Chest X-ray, PA view. Patient: 69 years old, sex M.
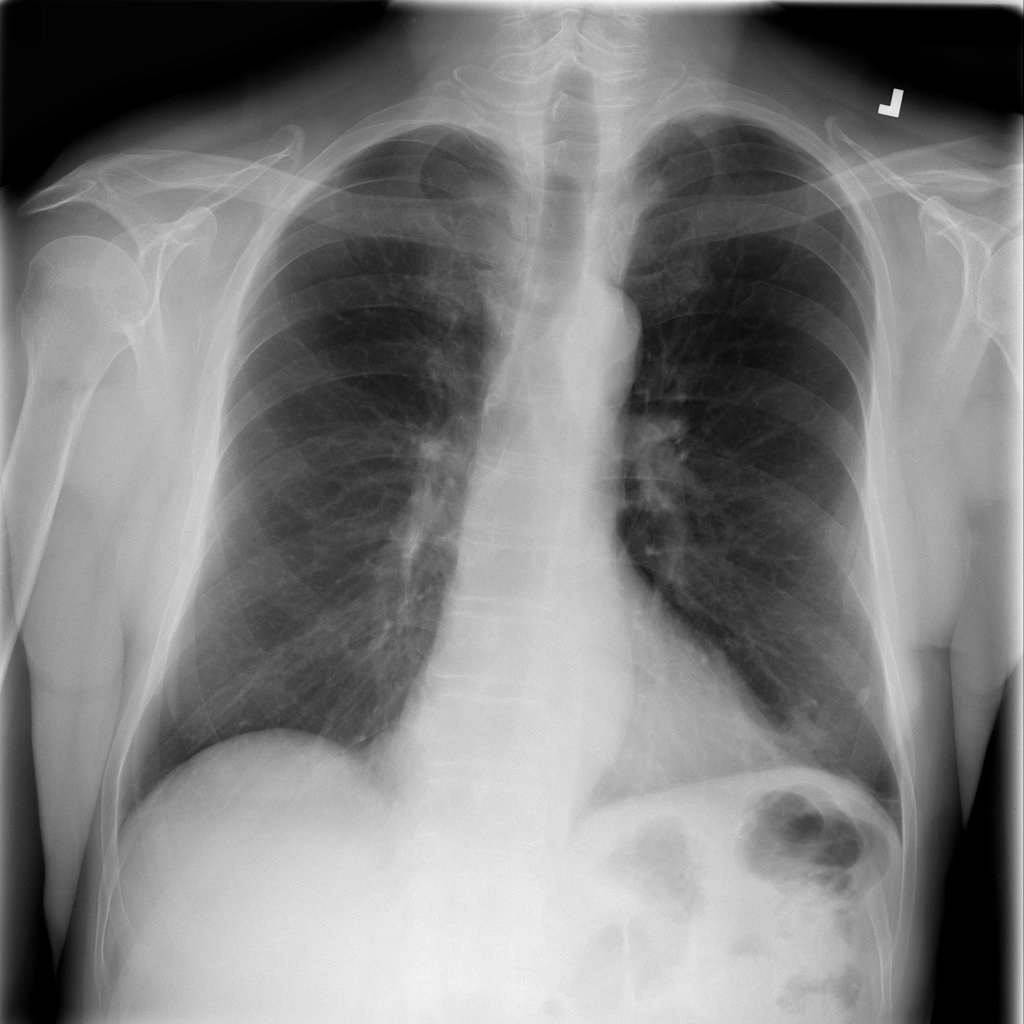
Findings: Infiltration